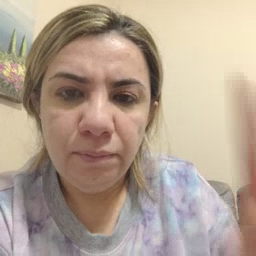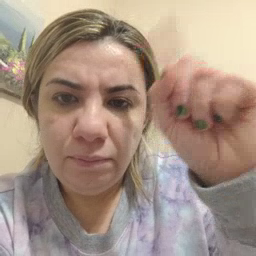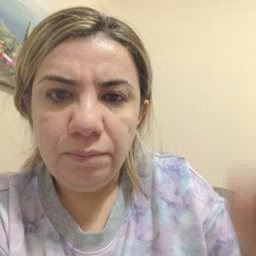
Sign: penny